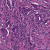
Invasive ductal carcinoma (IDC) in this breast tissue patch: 1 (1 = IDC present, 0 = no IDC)